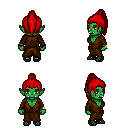
a pixel art fantasy rpg character, female body template, orc, green skin, brown robe, teal pants, red long topknot hairstyle, bracelets, ghillies, four views (front, back, left, right), 2x2 character sprite sheet, small pixel art, hard edges, no anti-aliasing